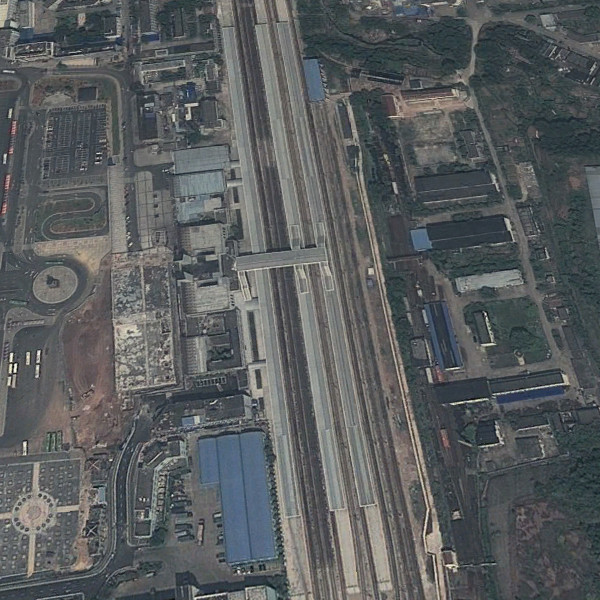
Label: RailwayStation